Field crop: tomato
Growth stage: 1
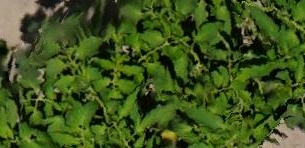
Species: tomato